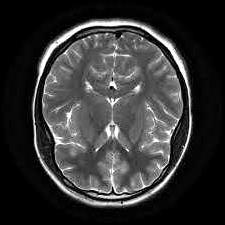
Label: notumor